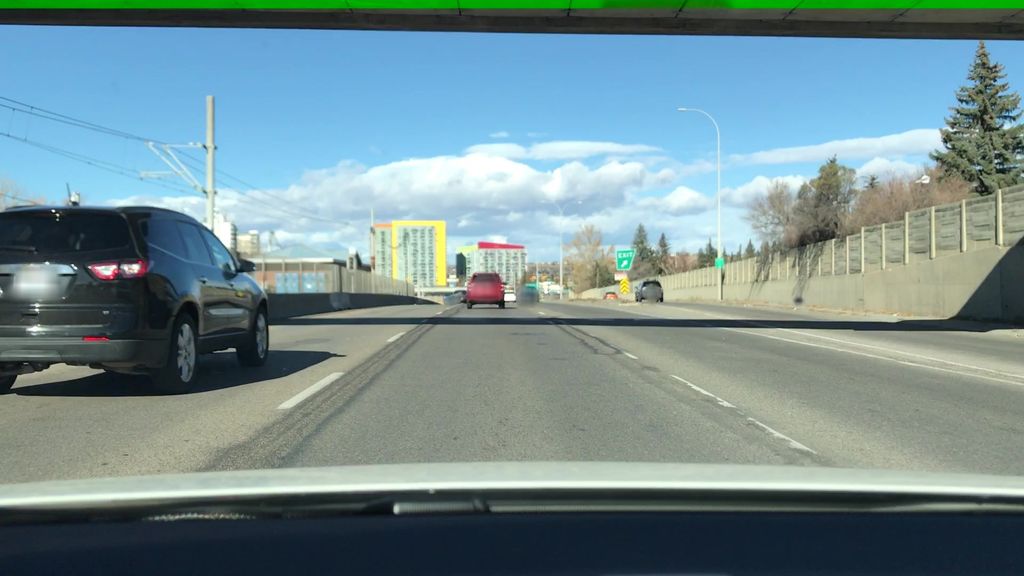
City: calgary